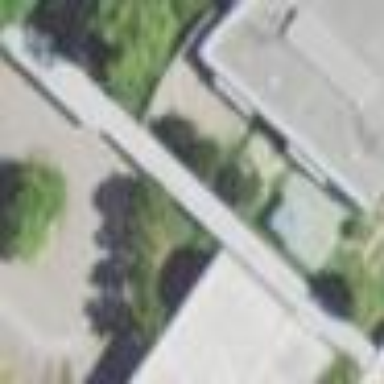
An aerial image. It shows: Canopy on roof.